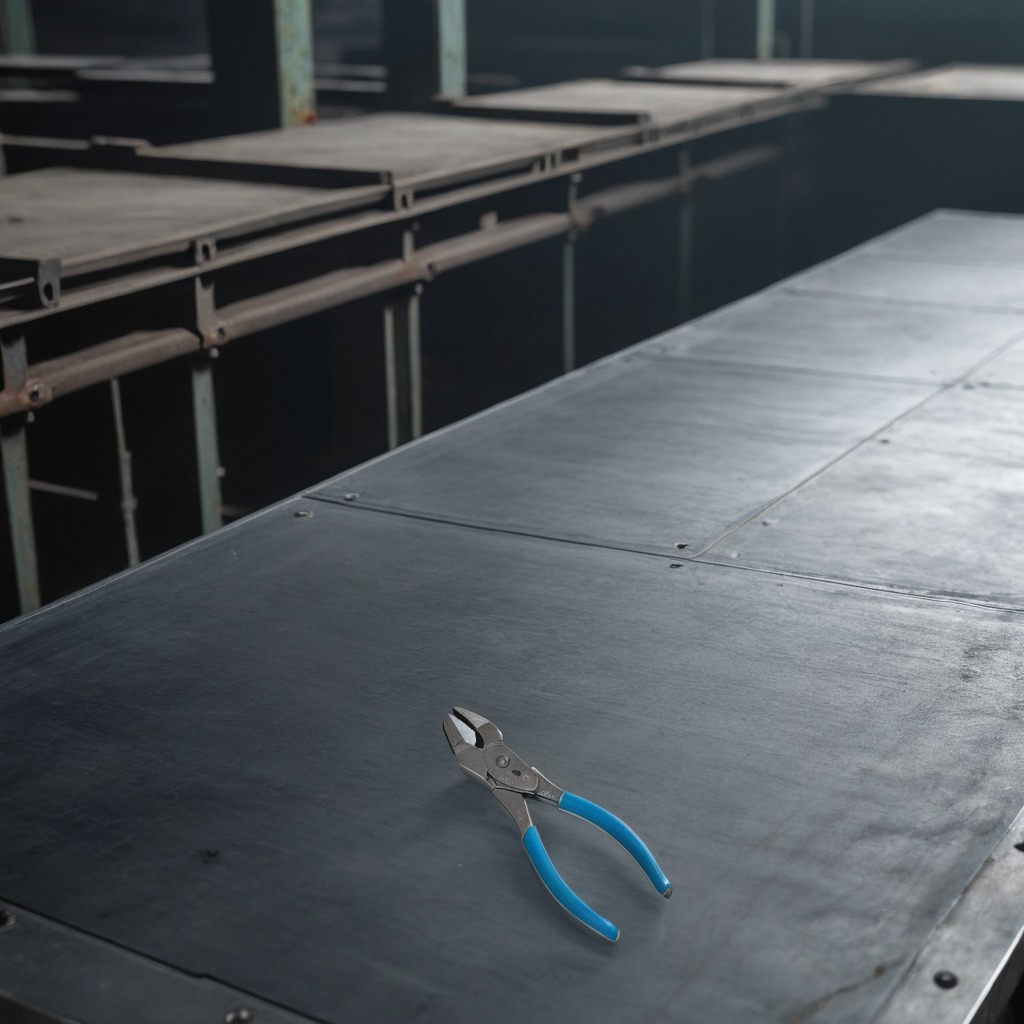
A plier is lying on the cold steel table in a mining workshop.